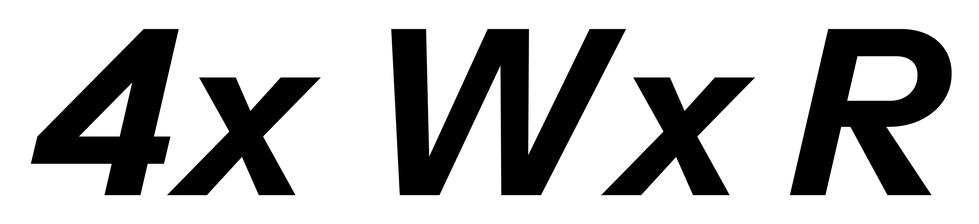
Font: InstrumentSans-Italic_Bold_Italic